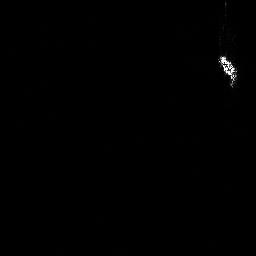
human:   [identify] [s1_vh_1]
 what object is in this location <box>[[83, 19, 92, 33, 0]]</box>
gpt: <ref>1 medium ship at the top right</ref>